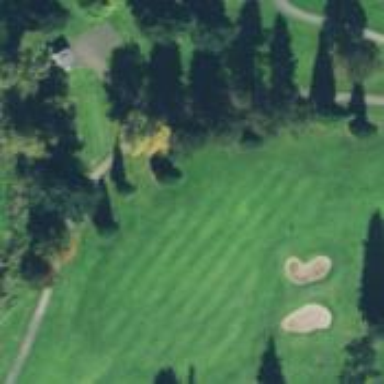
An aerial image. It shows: Golf fairway surrounded by grass.